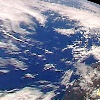
Label: cloud